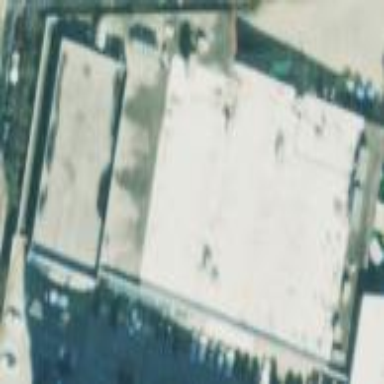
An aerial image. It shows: Supermarket building.